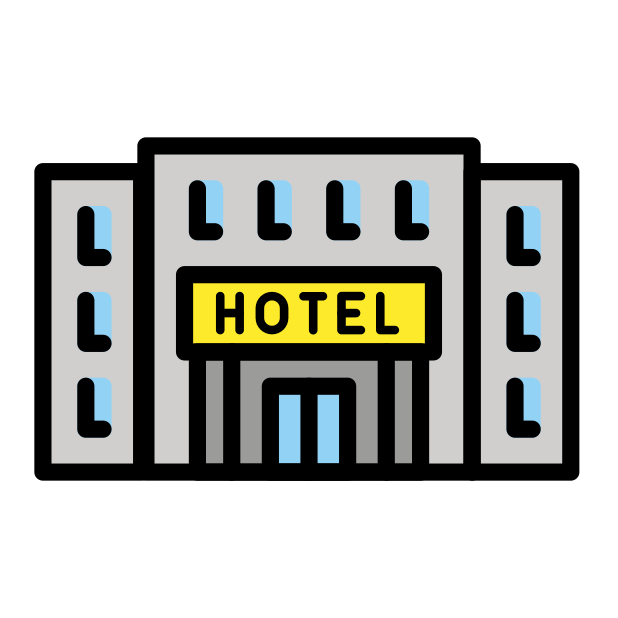
hotel